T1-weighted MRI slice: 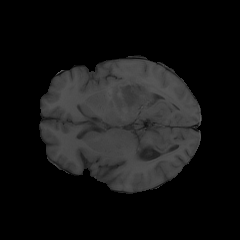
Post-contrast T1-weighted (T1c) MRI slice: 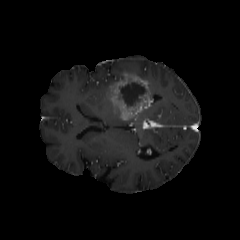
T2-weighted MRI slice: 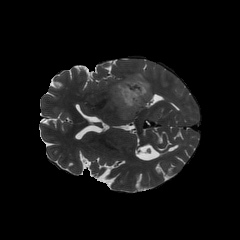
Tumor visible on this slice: yes